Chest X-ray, PA view. Patient: 48 years old, sex M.
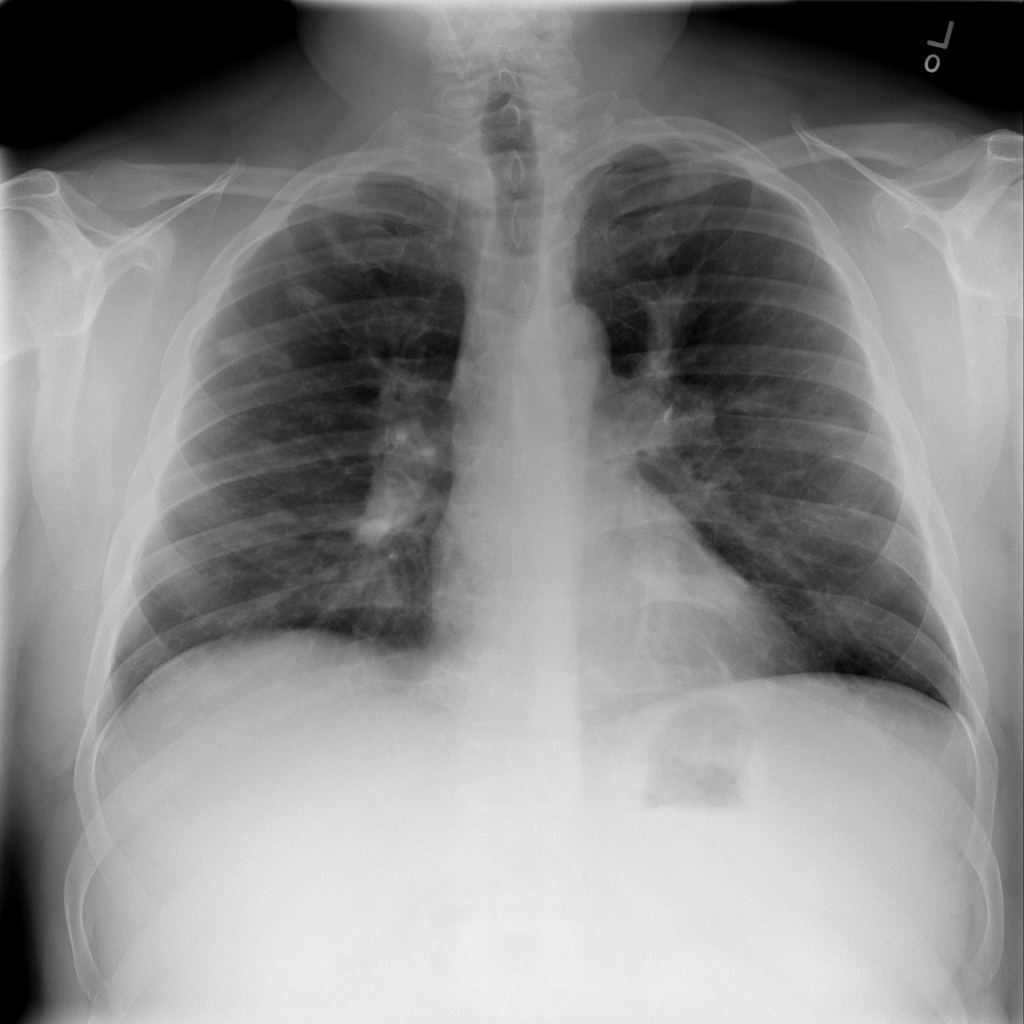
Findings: Nodule